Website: walmart
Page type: newsletter-management
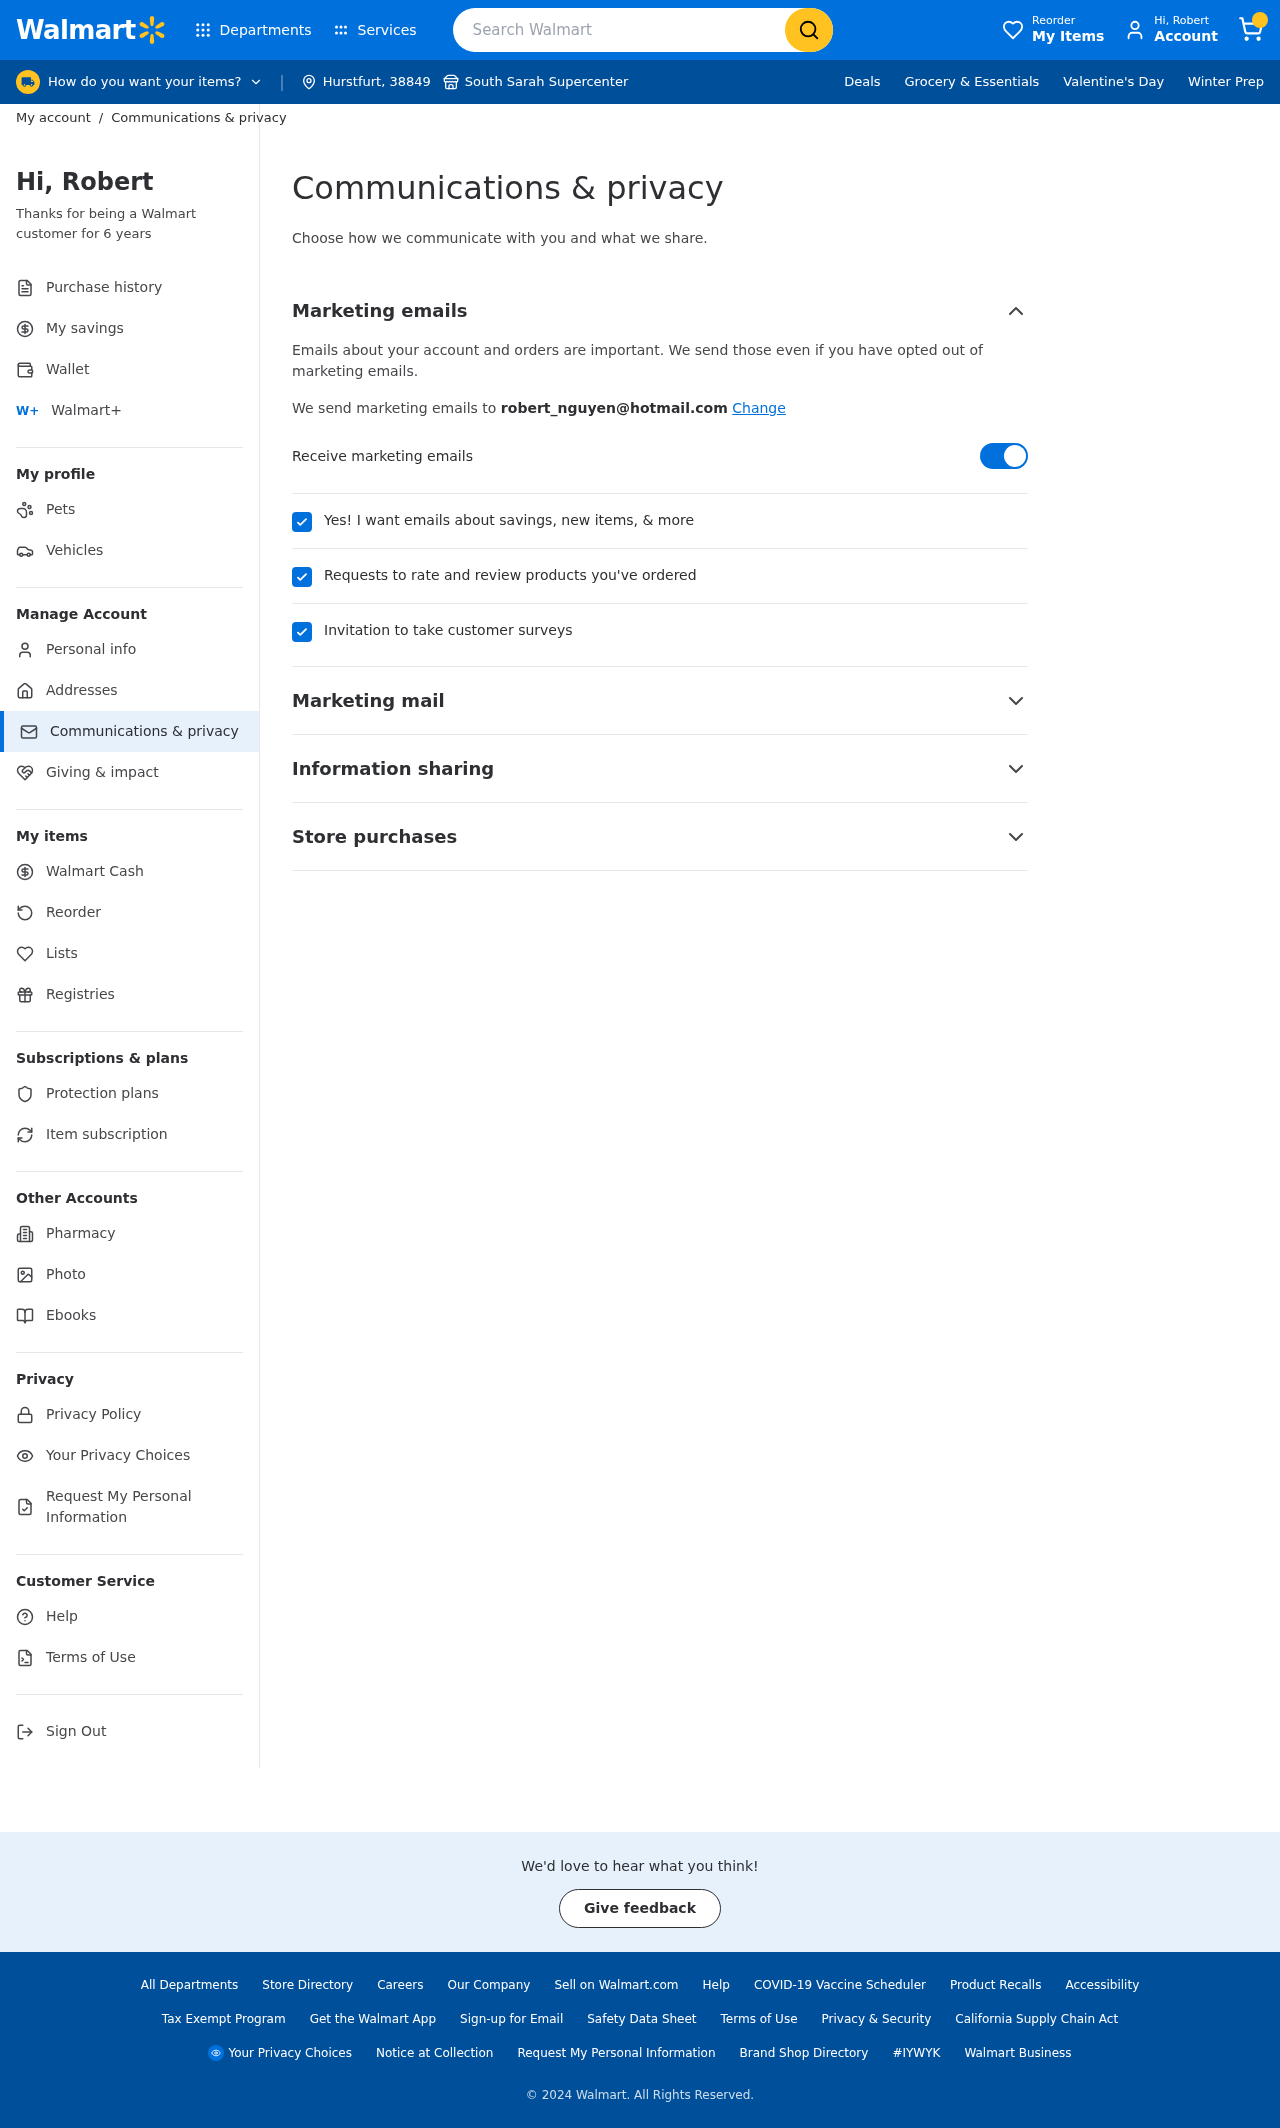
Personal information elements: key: PII_CITY
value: Hurstfurt
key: PII_CITY2
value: South Sarah
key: PII_EMAIL
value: robert_nguyen@hotmail.com
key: PII_FIRSTNAME
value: Robert
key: PII_POSTCODE
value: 38849
Search elements: key: HEADER_SEARCH
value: Search Walmart